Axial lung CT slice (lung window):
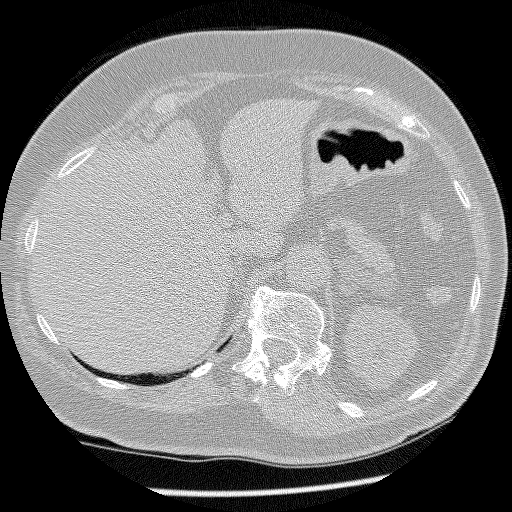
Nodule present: no